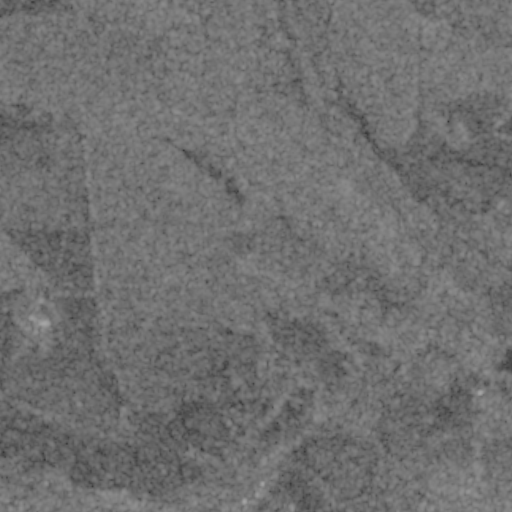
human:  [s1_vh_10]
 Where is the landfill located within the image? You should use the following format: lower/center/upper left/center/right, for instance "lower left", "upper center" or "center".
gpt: The landfill is located in the upper center of the image.
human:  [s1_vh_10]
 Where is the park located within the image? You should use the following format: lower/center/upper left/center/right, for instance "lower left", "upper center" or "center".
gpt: The park is located in the center right of the image.
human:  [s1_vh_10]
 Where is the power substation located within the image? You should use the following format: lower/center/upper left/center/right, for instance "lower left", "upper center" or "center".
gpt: The power substation is located in the center left of the image.
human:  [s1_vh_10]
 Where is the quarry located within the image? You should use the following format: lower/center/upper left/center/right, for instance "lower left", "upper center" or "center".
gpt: The quarry is located in the lower center of the image.
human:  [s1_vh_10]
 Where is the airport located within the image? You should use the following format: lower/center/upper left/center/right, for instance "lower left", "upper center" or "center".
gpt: There is no airport in the image.

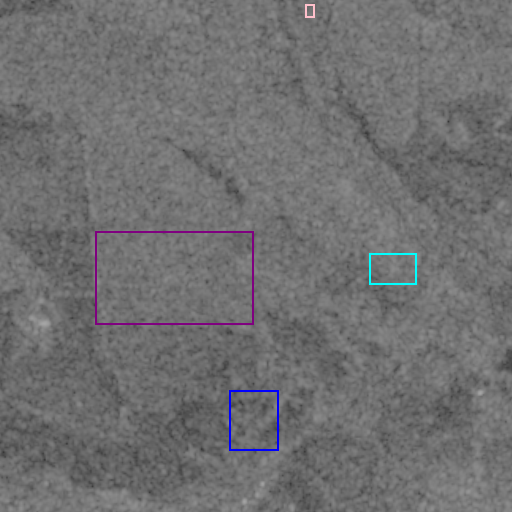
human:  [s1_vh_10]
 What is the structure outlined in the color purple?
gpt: The structure outlined in purple is a crop field.
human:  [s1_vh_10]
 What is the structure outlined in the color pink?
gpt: The structure outlined in pink is a landfill.
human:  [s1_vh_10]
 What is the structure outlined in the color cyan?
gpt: The structure outlined in cyan is a park.
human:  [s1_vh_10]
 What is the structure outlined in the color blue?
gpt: The structure outlined in blue is a quarry.
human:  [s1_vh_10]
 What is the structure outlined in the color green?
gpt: There is no green outline.